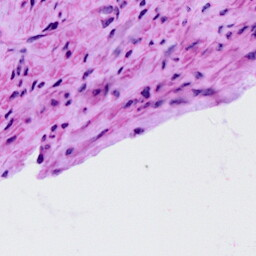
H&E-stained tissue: Cervix